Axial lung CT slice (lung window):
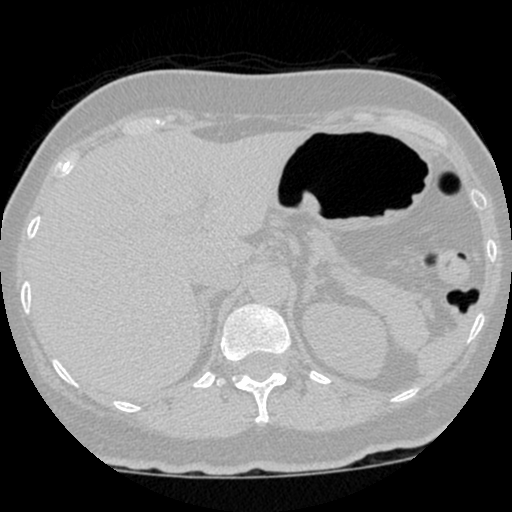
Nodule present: no